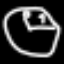
Label: clock